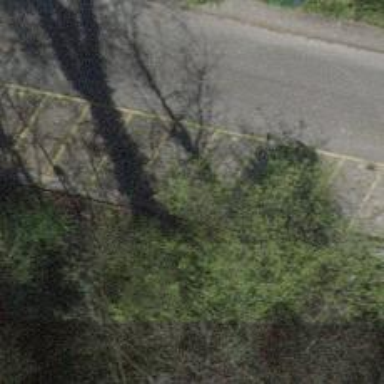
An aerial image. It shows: Street side parking area.